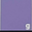
Piece: xx